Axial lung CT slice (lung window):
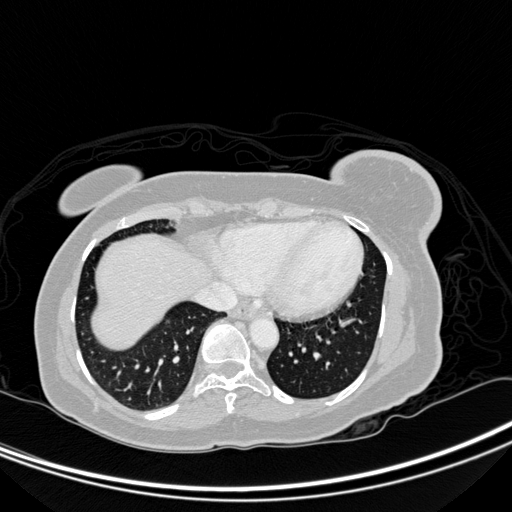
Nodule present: no